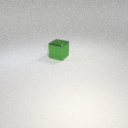
large green metal cube